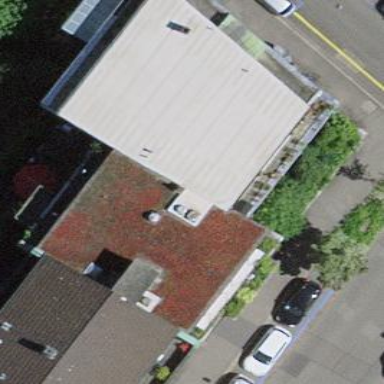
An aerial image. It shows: Kindergarten building.